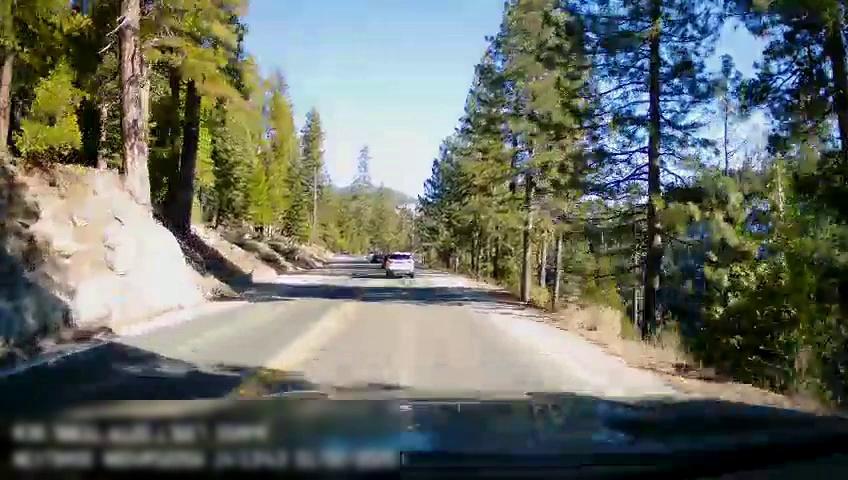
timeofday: Day
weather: Sunny
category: Drivable Space
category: Vehicles | SUV
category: Lanes | Alternate Lane
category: Lanes | Opposite Lane